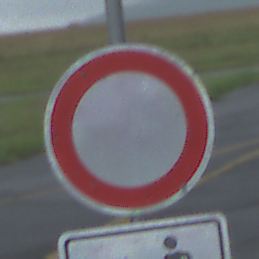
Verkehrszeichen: VerbotFahrzeugeAllerArt
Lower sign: HinweisDurchSinnbild1
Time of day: Midday
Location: Outdoor (Suburban)
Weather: Overcast
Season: NotSpecified
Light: Natural